Aerial crown-view tile of a tropical tree (Barro Colorado Island, Panama), acquired 20250915:
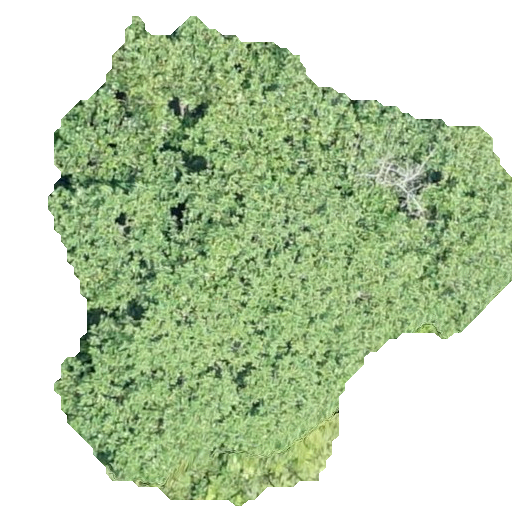
Species: Hieronyma alchorneoides
GBIF accepted scientific name: Hieronyma alchorneoides
Crown area: 221.341 m²